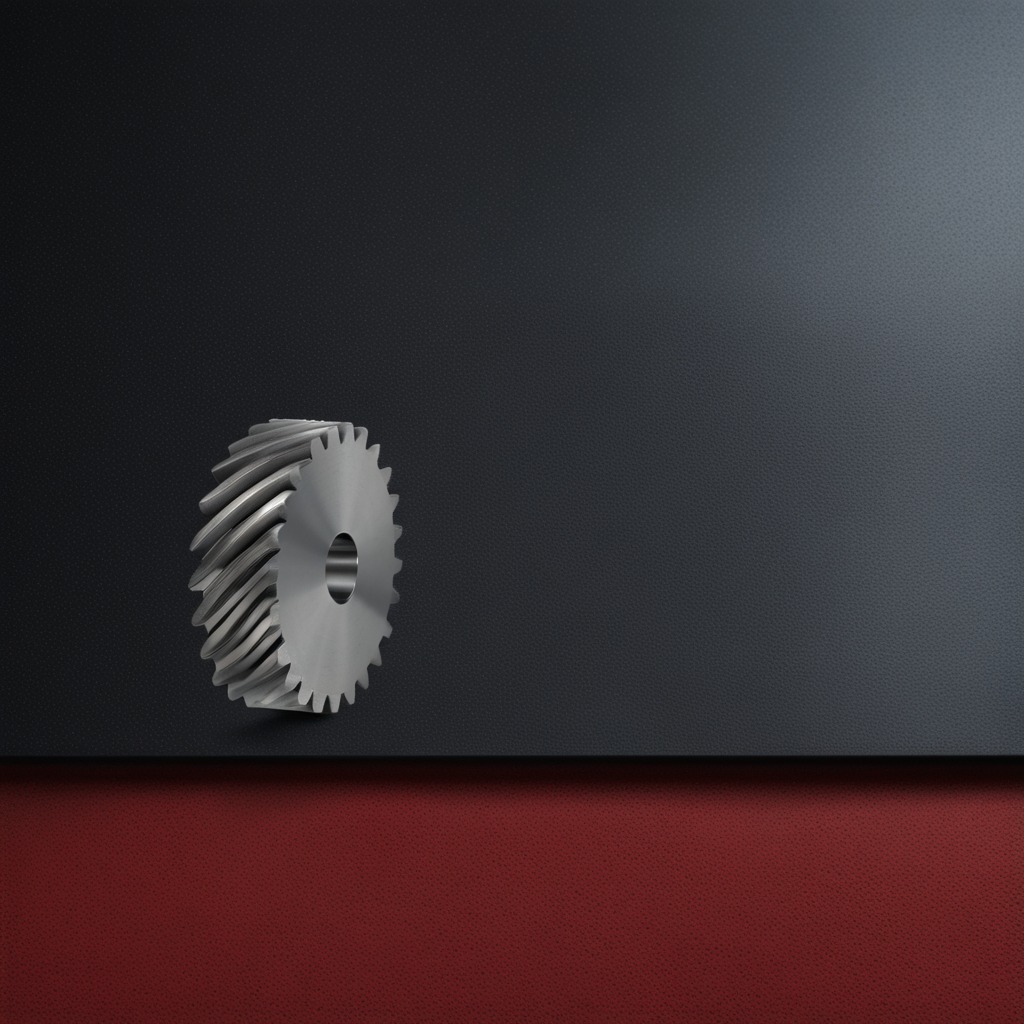
A steel gear with teeth is lying on a clean granite tabletop covered with a red rubber mat inside a workshop at night dim ambient light soft shadows worn but beneath the mat